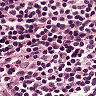
Metastatic tissue present: no